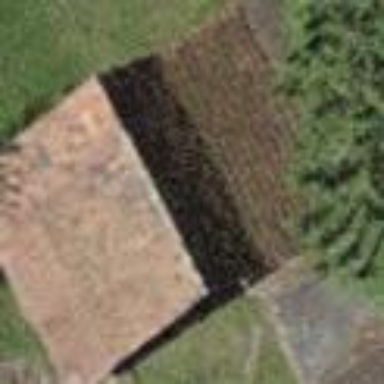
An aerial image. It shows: Rural barn.